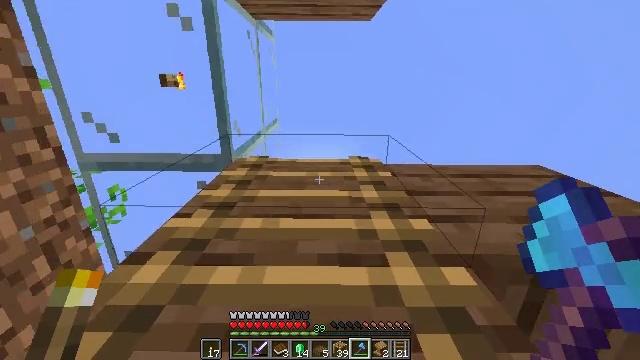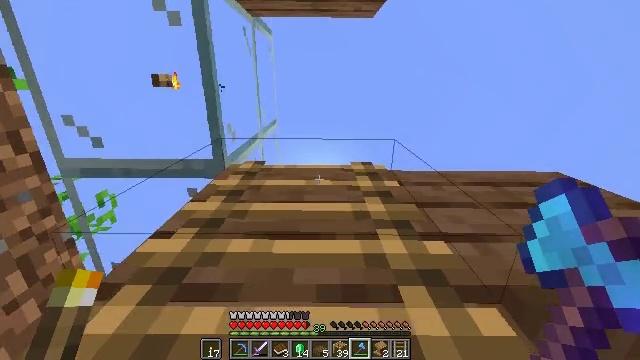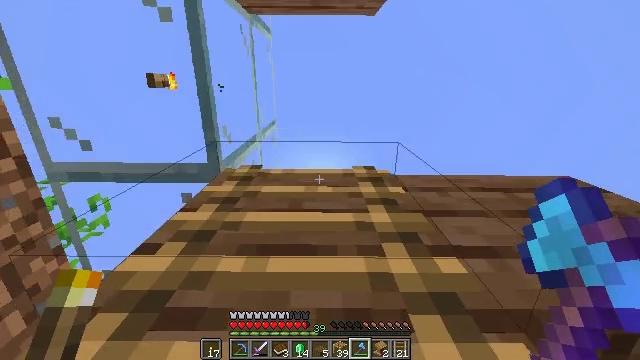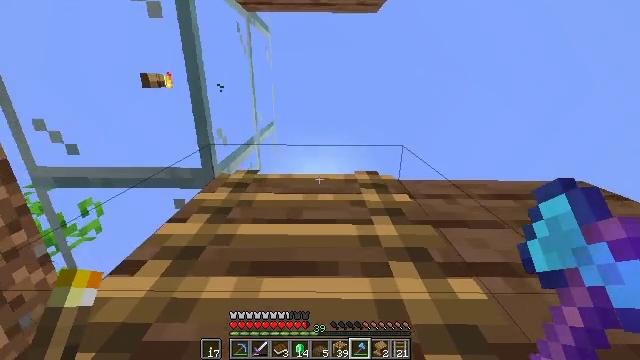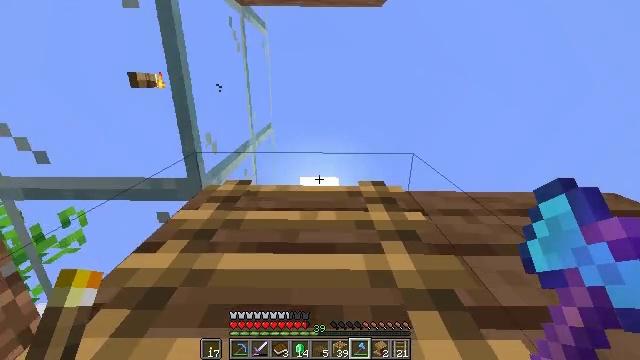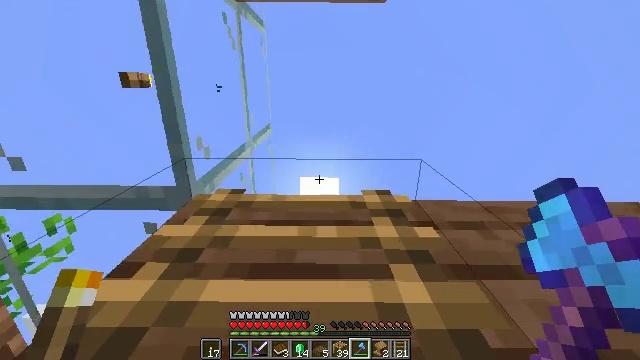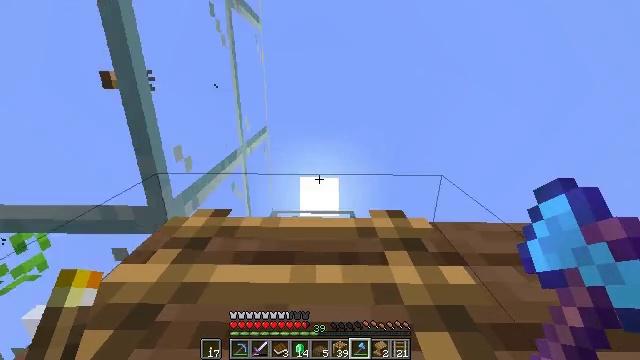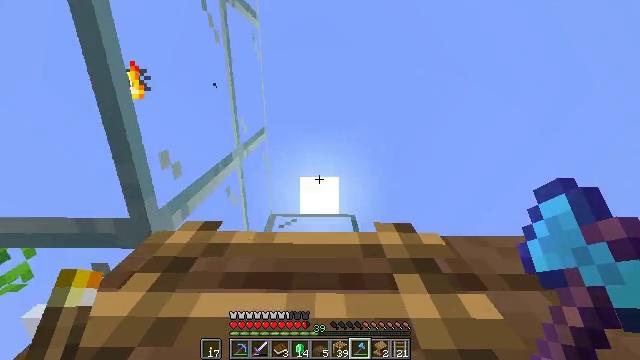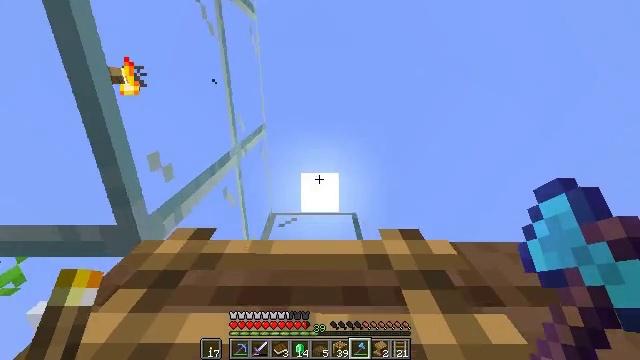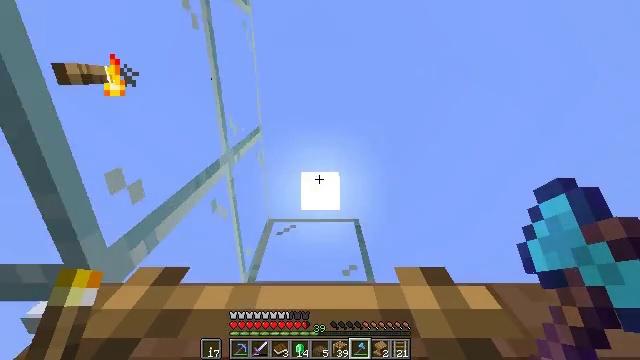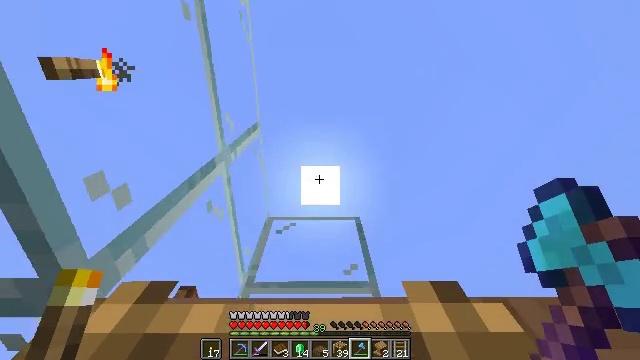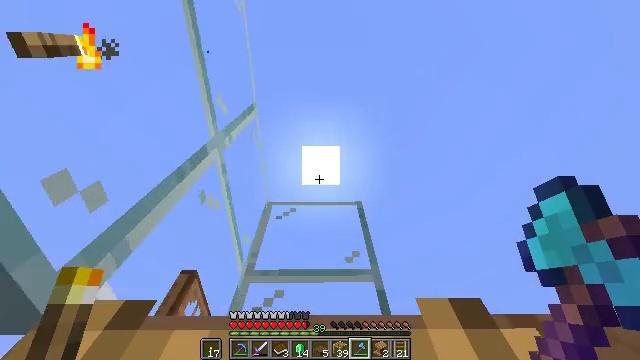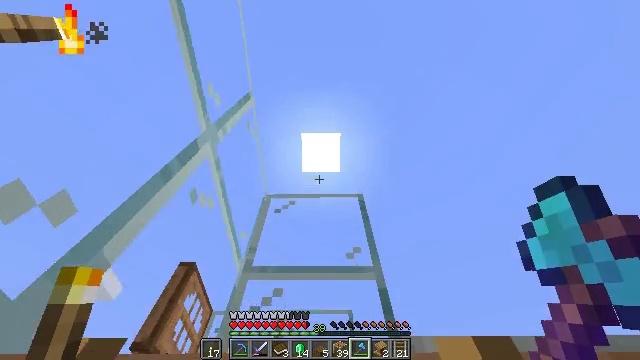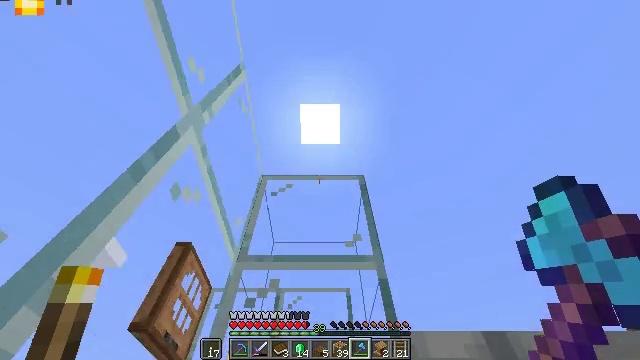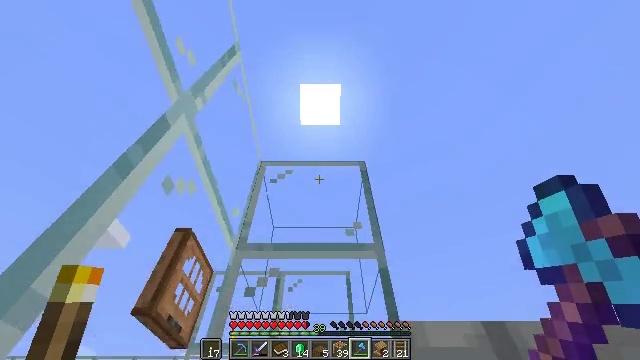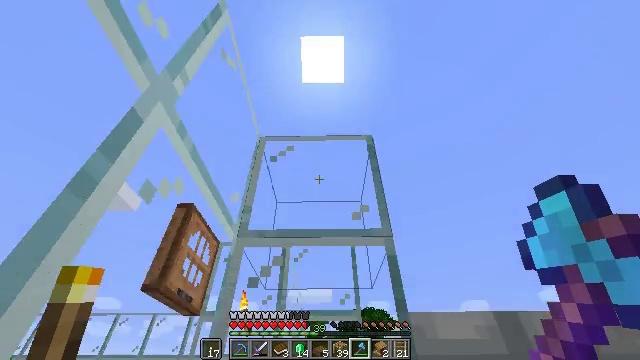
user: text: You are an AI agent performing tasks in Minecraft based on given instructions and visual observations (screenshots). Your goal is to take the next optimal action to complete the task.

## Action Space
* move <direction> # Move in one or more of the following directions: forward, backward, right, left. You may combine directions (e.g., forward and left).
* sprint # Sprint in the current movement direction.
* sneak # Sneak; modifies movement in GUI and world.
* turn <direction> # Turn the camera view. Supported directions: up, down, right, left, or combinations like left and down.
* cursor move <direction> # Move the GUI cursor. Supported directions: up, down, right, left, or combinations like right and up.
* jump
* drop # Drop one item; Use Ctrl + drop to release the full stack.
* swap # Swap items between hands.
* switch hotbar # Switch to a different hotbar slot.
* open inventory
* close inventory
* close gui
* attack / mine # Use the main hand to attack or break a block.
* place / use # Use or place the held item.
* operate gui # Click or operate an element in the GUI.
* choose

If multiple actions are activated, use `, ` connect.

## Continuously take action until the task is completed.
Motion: motion action
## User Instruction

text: Collect the spruce slab.
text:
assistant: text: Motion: move forward, jump
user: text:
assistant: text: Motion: move forward, jump
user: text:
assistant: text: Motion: move forward, sprint, jump
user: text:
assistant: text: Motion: move forward, sprint, jump
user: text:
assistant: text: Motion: move forward, sprint, jump
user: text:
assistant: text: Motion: move forward, jump
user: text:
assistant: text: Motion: move forward, jump
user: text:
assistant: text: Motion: move forward, sprint, jump
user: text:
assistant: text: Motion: move forward, sprint, jump
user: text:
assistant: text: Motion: move forward, sprint, turn down, jump
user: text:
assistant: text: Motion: move forward, sprint, turn down, jump
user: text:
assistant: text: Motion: move forward, turn down, jump
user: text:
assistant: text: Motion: move forward, turn down, jump
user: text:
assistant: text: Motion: move forward, sprint, turn down, jump
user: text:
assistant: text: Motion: move forward, sprint, turn left and down, jump
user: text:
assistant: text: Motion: move forward, sprint, turn down, jump
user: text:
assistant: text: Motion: move forward, sprint, turn down, jump
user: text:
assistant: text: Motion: move forward, turn down, jump
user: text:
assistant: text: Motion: move forward, turn down, jump
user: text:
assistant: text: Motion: move forward, sprint, turn right and down, jump
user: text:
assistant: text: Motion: move forward, sprint, turn right and down, jump
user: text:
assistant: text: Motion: move forward, sprint, turn right and down, jump
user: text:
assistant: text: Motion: move forward, sprint, turn down, jump
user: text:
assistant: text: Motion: move forward, jump
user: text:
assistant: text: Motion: move forward, turn down, jump
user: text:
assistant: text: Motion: move forward, sprint, turn right and down, jump
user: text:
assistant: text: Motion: move forward, sprint, turn right and down, jump
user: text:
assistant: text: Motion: move forward, sprint, turn right and down, jump
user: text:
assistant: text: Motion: move forward, sprint, turn right and down, jump
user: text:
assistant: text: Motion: move forward, turn right and down, jump